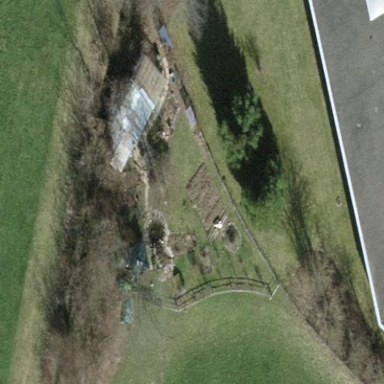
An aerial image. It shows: Allotments area.